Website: slack
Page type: payment
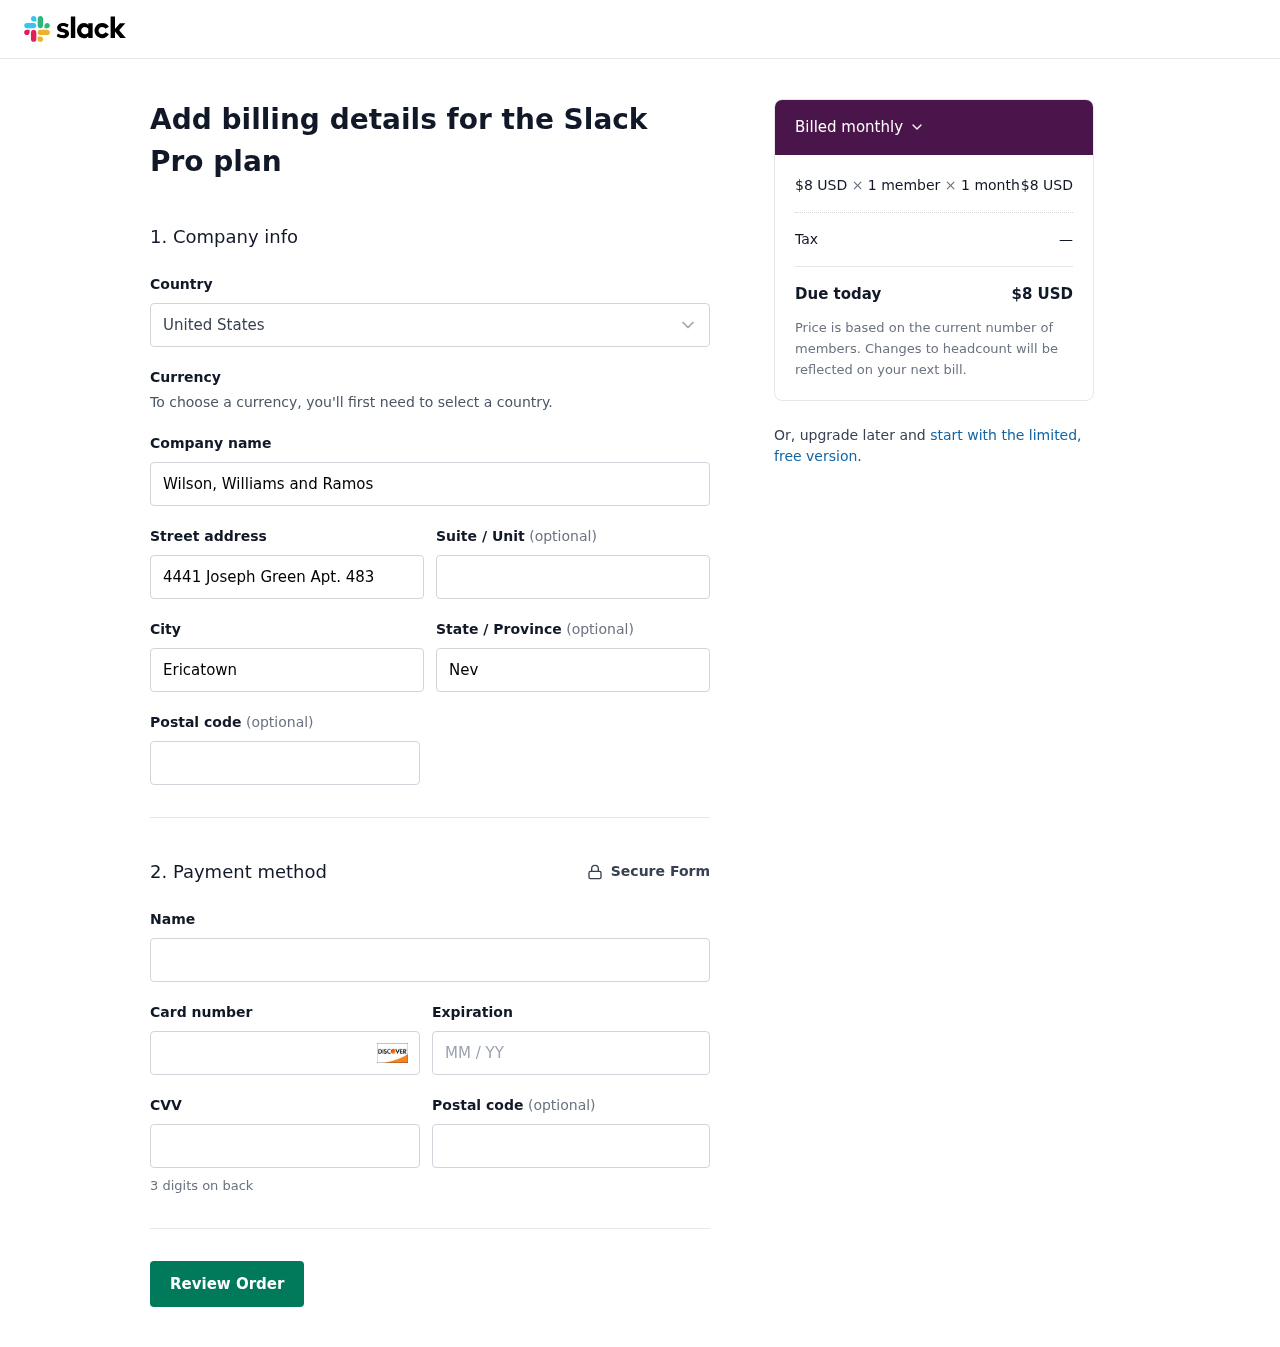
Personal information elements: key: PII_COUNTRY
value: United States
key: PII_COMPANY
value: Wilson, Williams and Ramos
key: PII_STREET
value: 4441 Joseph Green Apt. 483
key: PII_CITY
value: Ericatown
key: PII_STATE
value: Nevada
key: PII_POSTCODE
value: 13789
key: PII_FULLNAME
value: Bryan Weeks
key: PII_CARD_NUMBER
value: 6011 3283 7428 5491
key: PII_CARD_EXPIRY
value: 04/26
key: PII_CARD_CVV
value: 870
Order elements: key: ORDER_PRICE_PER_MEMBER
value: $8 USD
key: ORDER_NUM_MEMBERS
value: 1 member
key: ORDER_NUM_MONTHS
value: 1 month
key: ORDER_SUBTOTAL
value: $8 USD
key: ORDER_TAX
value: —
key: ORDER_TOTAL
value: $8 USD